Question: Watching the number of nodes in Chrome DevTools, I'm wondering what the difference in the dom tree after clicking Button1 and it after clicking Button2.
'''
<html>
<head>
<script src="./js/main.js" type="text/javascript" charset="utf-8"></script>
<link rel="stylesheet" href="style/default.css">
</head>
<body>
<div id="buttons">
<div class="button" id="button1">Execute1</div>
<div class="button" id="button2">Execute2</div>
</div>
<div id="main"></div>
<div id="main2"></div>
</body>
</html>
'''
'''
document.addEventListener( "DOMContentLoaded", function() {
var button1 = document.getElementById('button1');
button1.addEventListener('click', function() {
document.getElementById('main').innerHTML += '<div>hello</div>';
});
var button2 = document.getElementById('button2');
button2.addEventListener('click', function() {
var div = document.createElement('div');
div.appendChild(document.createTextNode('hello2'));
document.getElementById('main2').appendChild(div);
});
} );
'''
'''
#buttons {
display:-webkit-flex;
align-items: center;
}
.button {
height: 30px;
width: 100px;
margin: 5px;
background-color: #0080C0;
color: #FFFFFF;
display:-webkit-flex;
align-items: center;
justify-content: center;
cursor: pointer;
}
'''
When I click the Button1, the number of nodes is incremented by 4.
But when I click the button2, the number of nodes is incremented by 2.
Be incrementing by 2 makes sense for me as they could be a 'div' element and a text node 'hello2'.
But clicking the Button1, what other nodes be appended?

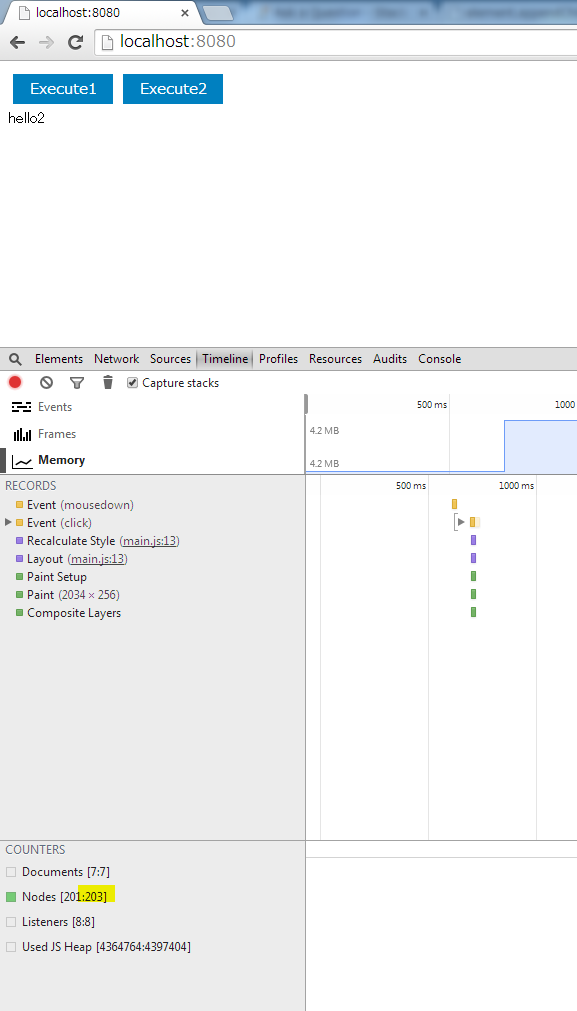
Answer: Using 'appendChild' adds a new DOM element to the end of the parent node.
Using 'innerHTML +=' takes the existing DOM content of the parent node, serialises it to HTML in a string, adds some more HTML to the end of the string, erases the existing elements in the parent node, generates DOM elements from that string, then appends the new nodes to the parent node.